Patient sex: M
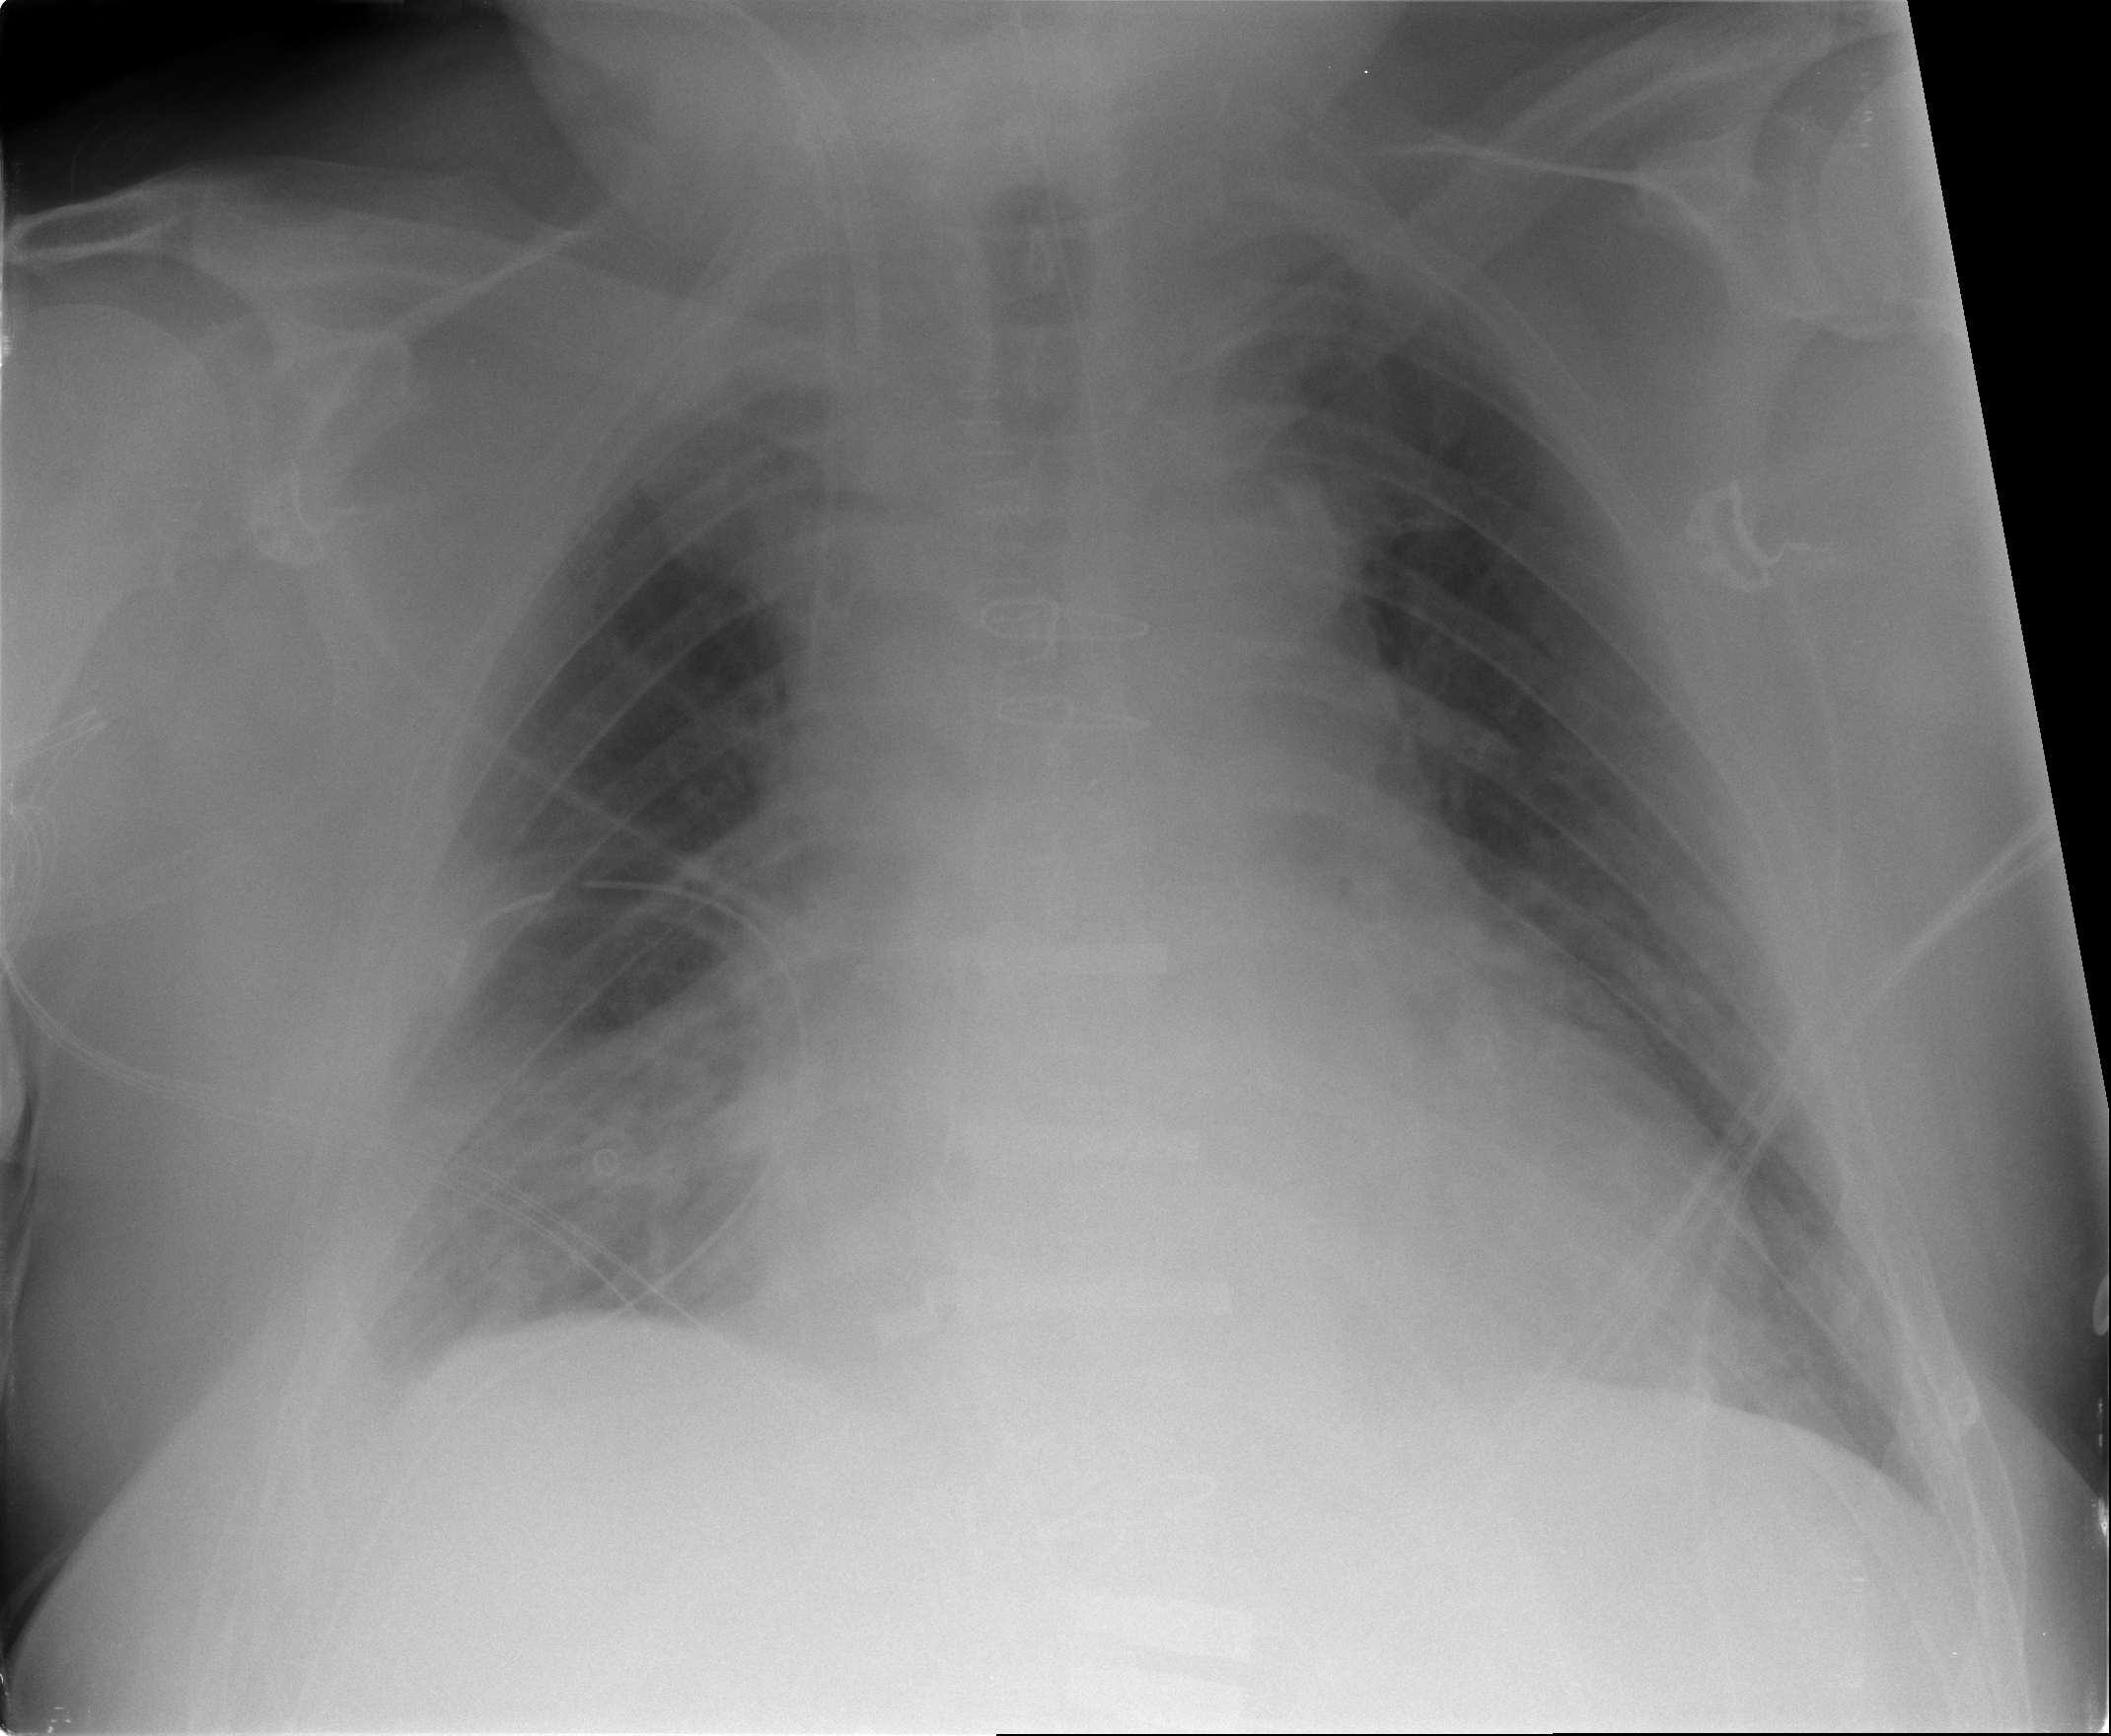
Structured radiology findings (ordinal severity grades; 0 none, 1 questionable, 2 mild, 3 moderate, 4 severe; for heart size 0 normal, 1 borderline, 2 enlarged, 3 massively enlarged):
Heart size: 2
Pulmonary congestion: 1
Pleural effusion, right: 1
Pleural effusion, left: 0
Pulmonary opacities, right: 0
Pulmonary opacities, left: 0
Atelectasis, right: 2
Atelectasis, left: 1